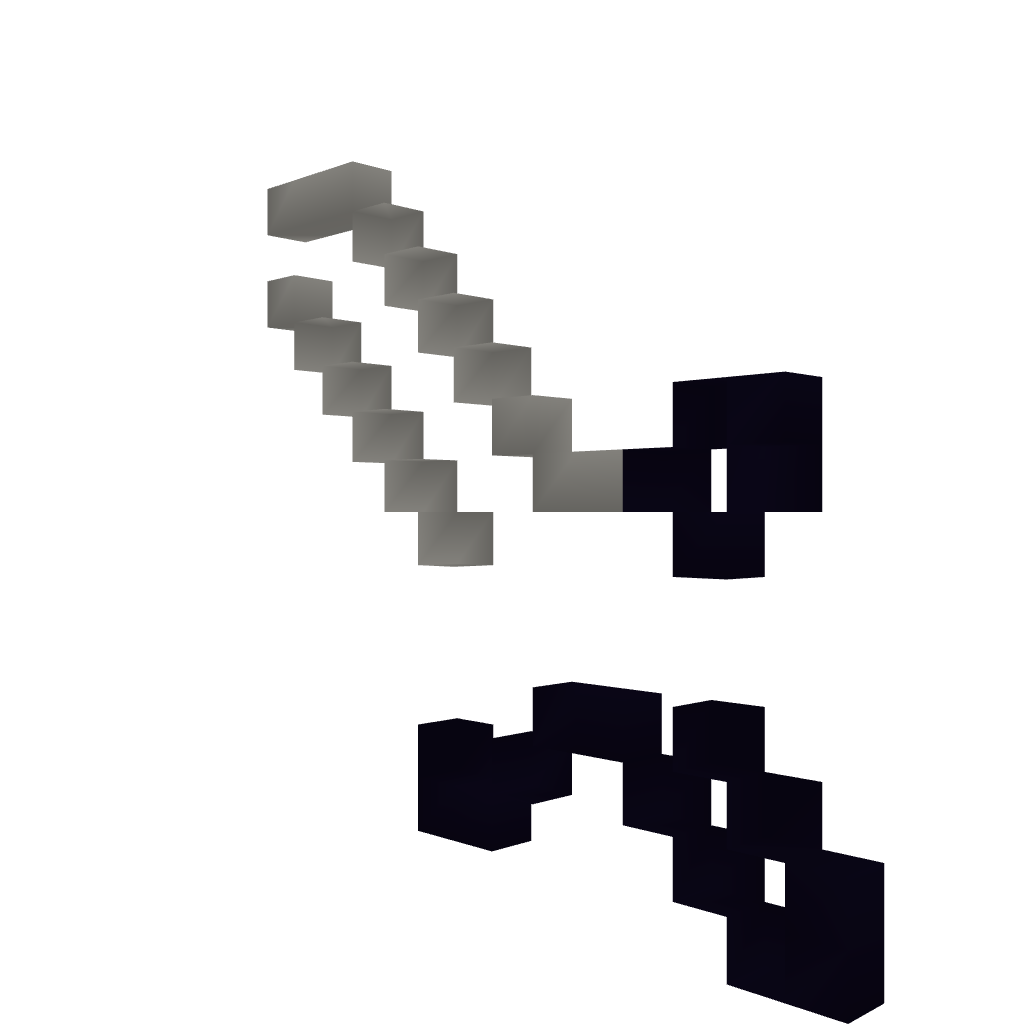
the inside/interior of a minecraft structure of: Ice sword